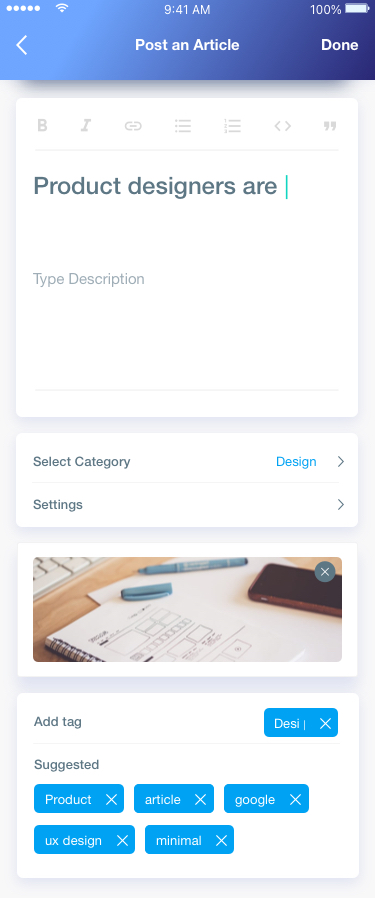
Text in this UI design:
Post an Article
Done
Product designers are |
Type Description
Settings
Select Category
Design
Add tag
Desi |
Suggested
Product
article
google
ux design
minimal